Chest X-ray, PA view. Patient: 53 years old, sex M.
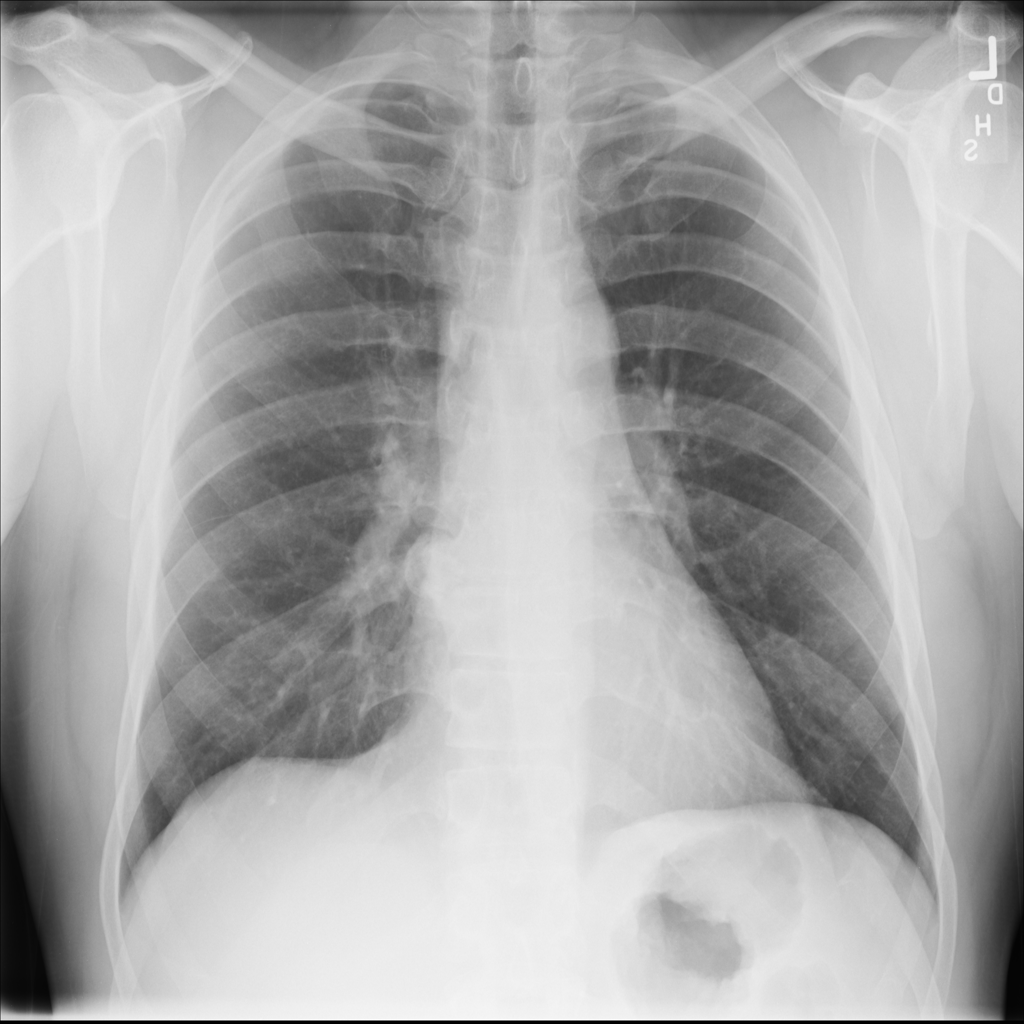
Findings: No Finding